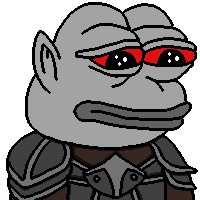
Label: 5_Pepe